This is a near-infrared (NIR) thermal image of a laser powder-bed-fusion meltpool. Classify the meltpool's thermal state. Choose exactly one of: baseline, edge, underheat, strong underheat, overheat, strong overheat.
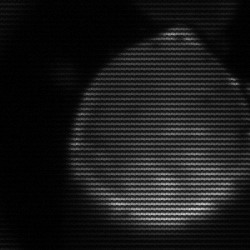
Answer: edge